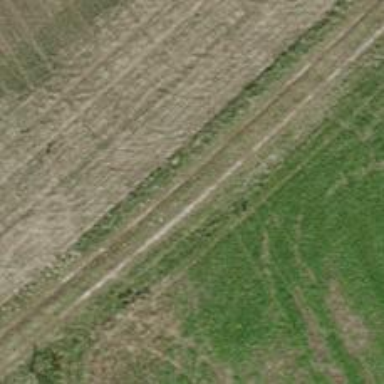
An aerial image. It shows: Grass track with Grade 4 tracktype.